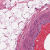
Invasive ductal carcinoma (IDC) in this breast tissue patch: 0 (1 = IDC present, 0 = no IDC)